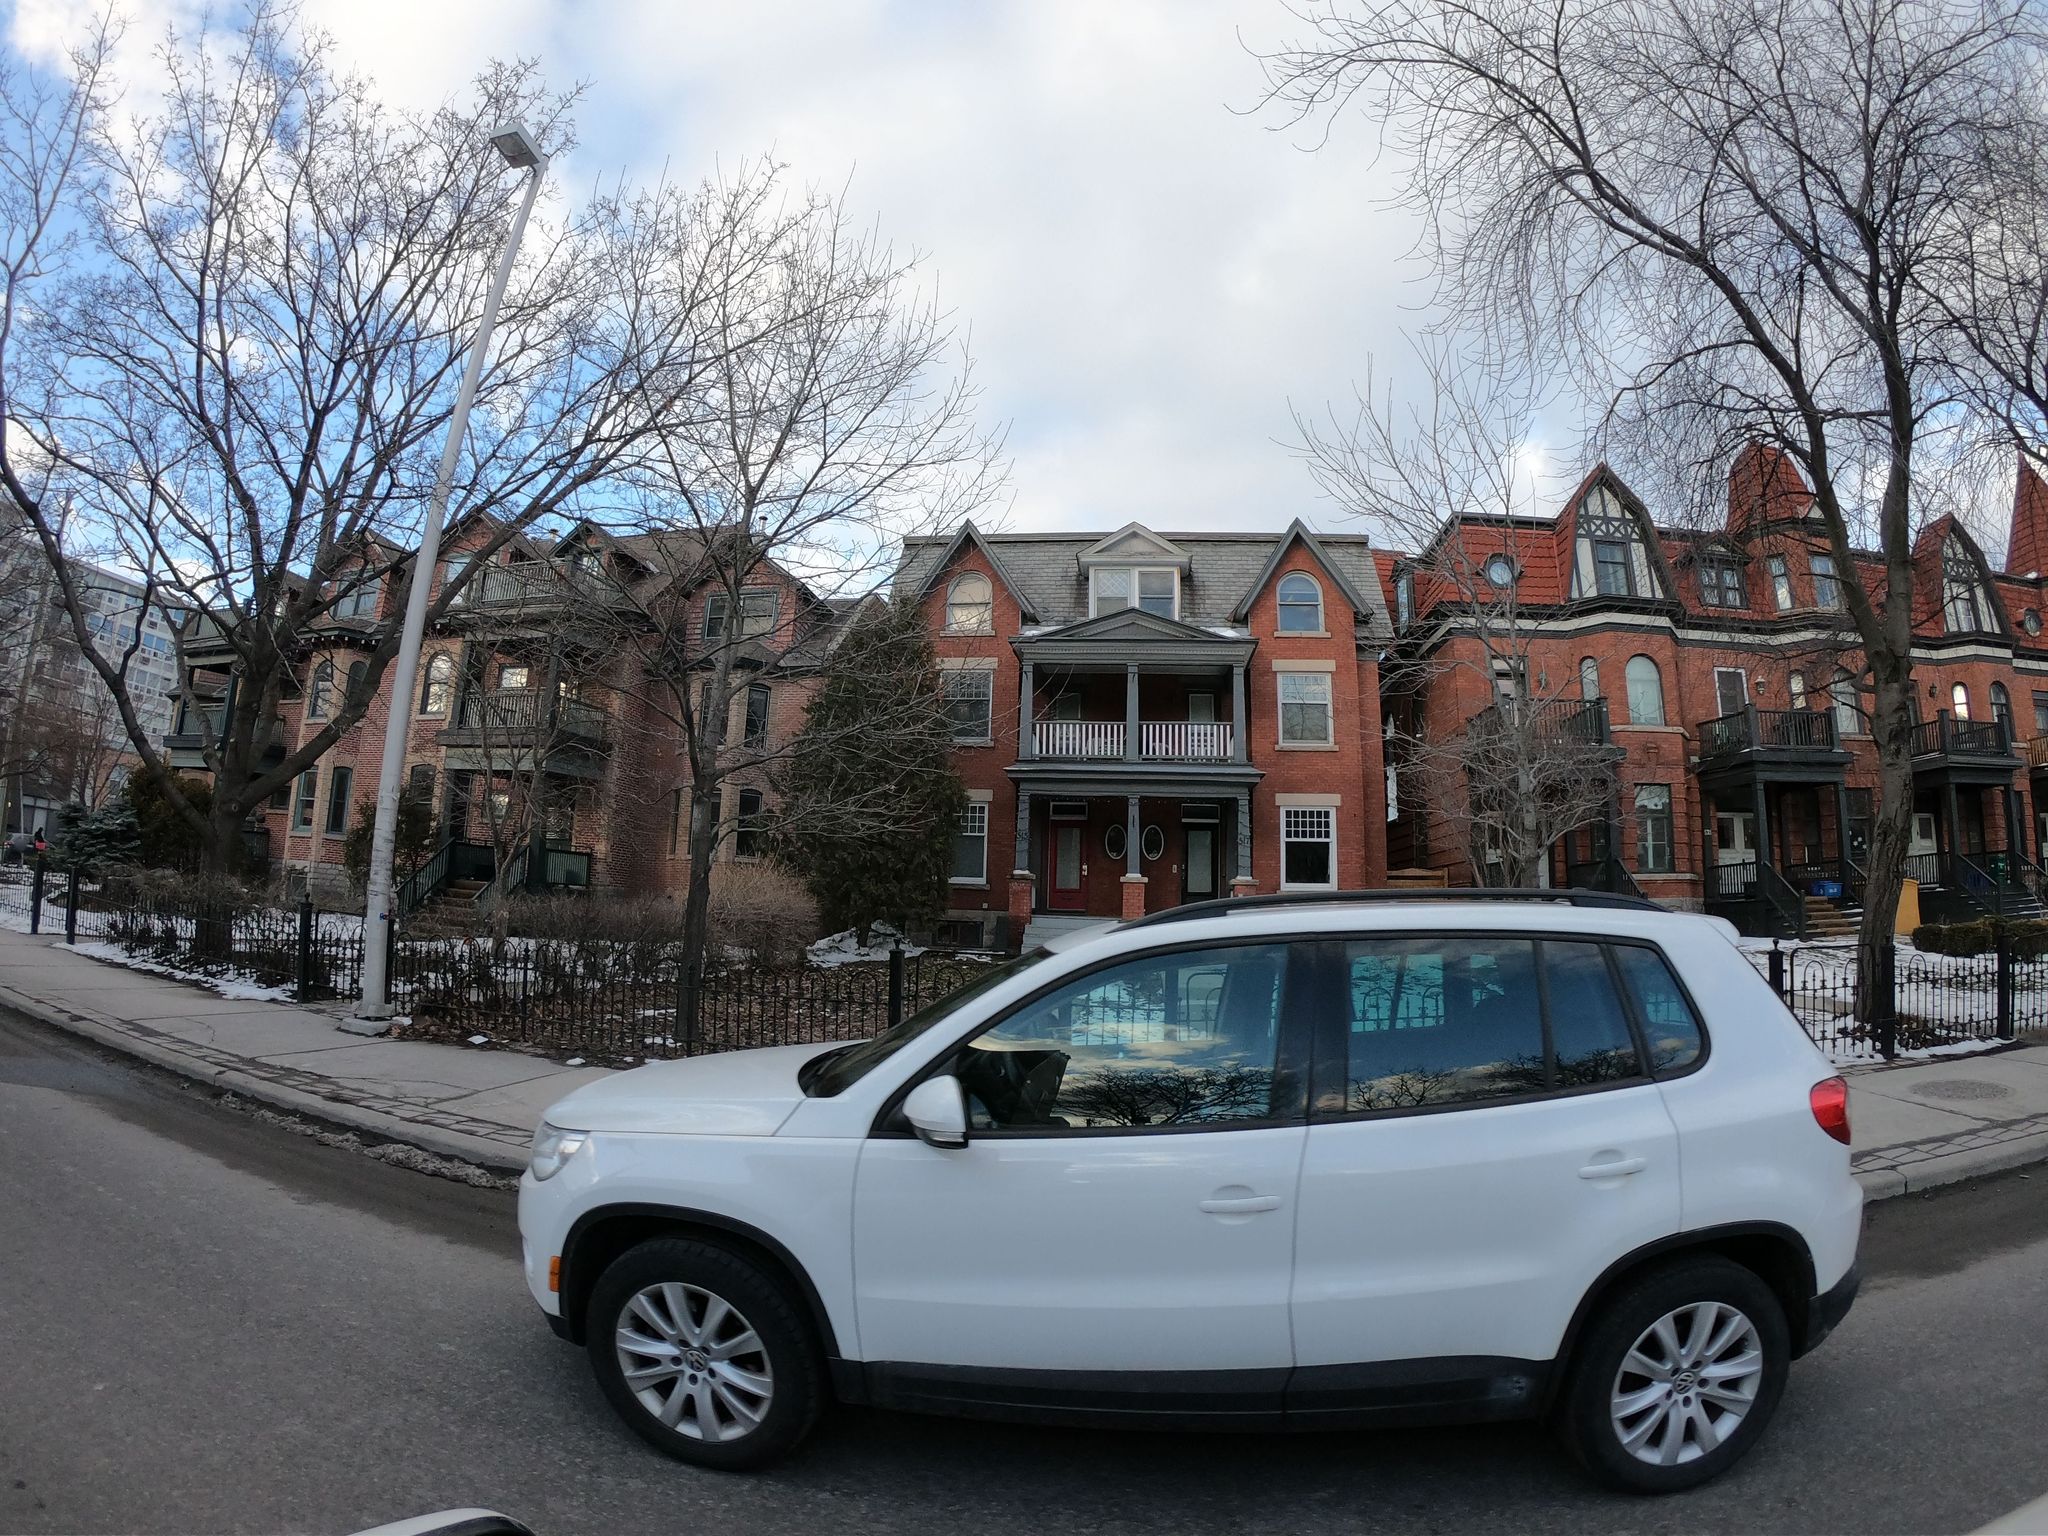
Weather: snowy
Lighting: day
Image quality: good
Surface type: walking surface
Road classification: secondary
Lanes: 4
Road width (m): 1.5
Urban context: urban centre
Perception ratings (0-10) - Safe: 8.94, Lively: 9.35, Beautiful: 7.24, Boring: 4.59, Depressing: 1.13, Wealthy: 9.33